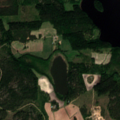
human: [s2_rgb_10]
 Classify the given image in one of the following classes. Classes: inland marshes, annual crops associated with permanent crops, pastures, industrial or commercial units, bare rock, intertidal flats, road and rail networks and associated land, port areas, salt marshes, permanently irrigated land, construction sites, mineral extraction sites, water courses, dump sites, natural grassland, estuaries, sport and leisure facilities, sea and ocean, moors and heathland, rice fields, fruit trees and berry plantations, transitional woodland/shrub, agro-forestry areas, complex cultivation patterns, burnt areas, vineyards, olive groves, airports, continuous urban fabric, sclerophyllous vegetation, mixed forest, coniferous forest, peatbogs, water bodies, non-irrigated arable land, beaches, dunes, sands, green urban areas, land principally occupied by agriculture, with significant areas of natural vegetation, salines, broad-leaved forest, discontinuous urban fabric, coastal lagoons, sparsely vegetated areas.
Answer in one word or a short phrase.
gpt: land principally occupied by agriculture, with significant areas of natural vegetation, coniferous forest, water bodies